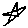
Label: star